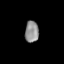
Tissue: lung
Cell type: T cells
Senescence score: 0.2208
Nuclear area (px): 285
Mean DAPI intensity: 144.674